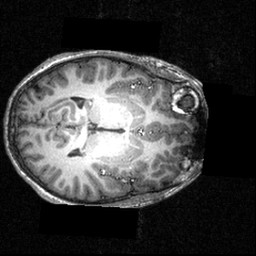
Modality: T1w
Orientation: axial
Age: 16
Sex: male
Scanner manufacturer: siemens
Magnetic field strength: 3.951 T
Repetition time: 1.5 s
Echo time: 0.00335 s